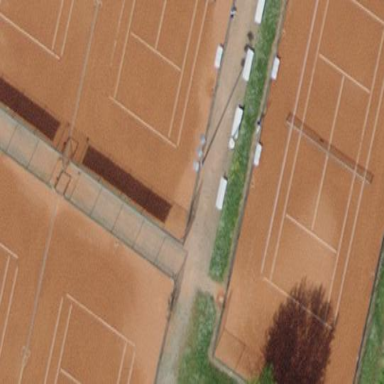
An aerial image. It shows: Tennis court on pitch designated for leisure land.